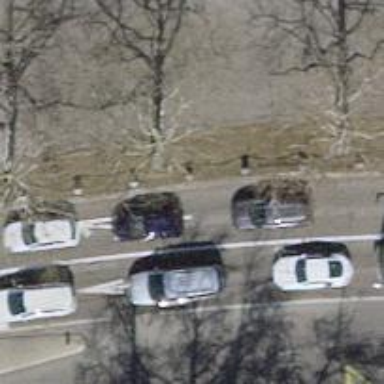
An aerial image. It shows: Avenue lined with trees.